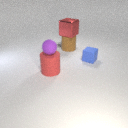
large brown rubber cylinder behind large red rubber cylinder